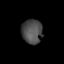
Tissue: lung
Cell type: Epithelial cells
Senescence score: 0.1711
Nuclear area (px): 488
Mean DAPI intensity: 77.053